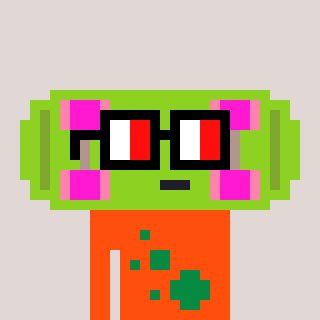
a pixel art character with square glasses with black frames and red eyes, a skateboard-shaped head and a orange-colored body on a warm background